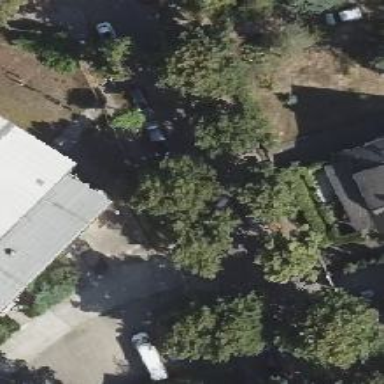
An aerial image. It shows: Residential road with sidewalks on both sides. There are parallel parking lanes with surface of sett on the right sidewalk.